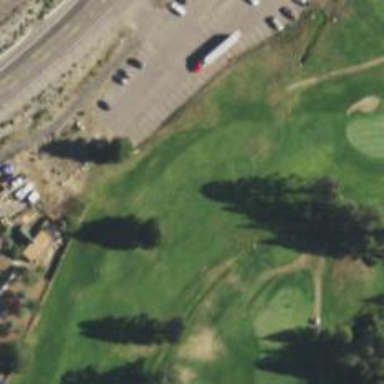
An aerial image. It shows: Golf hole.